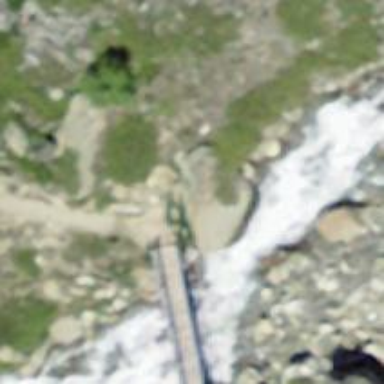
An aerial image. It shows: Path on bridge.